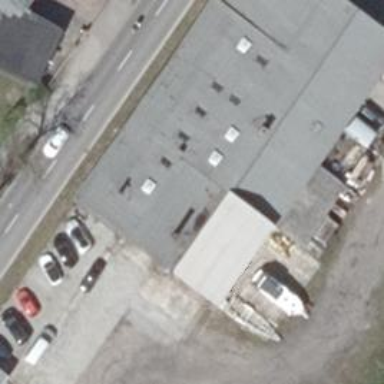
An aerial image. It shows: Car repair shop.